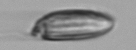
Label: Katodinium_or_Torodinium